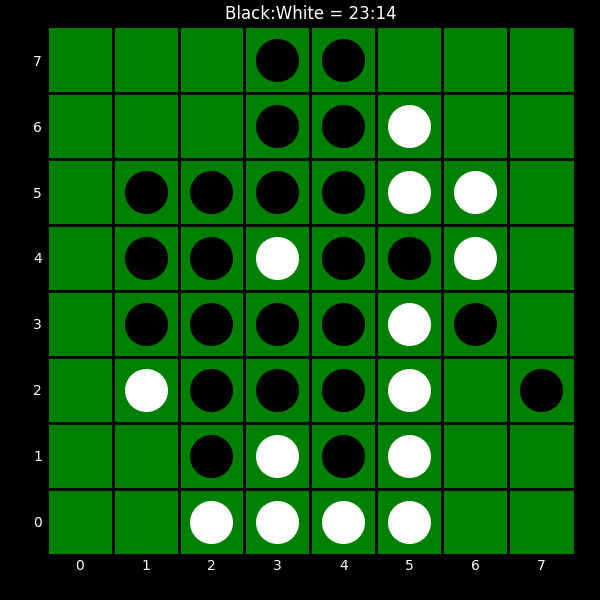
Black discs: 23
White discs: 14